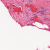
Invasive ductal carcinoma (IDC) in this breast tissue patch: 0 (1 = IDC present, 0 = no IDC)